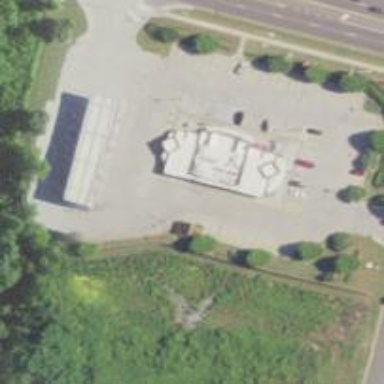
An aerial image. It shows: Convenience shop.